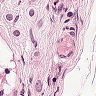
Metastatic tissue present: yes